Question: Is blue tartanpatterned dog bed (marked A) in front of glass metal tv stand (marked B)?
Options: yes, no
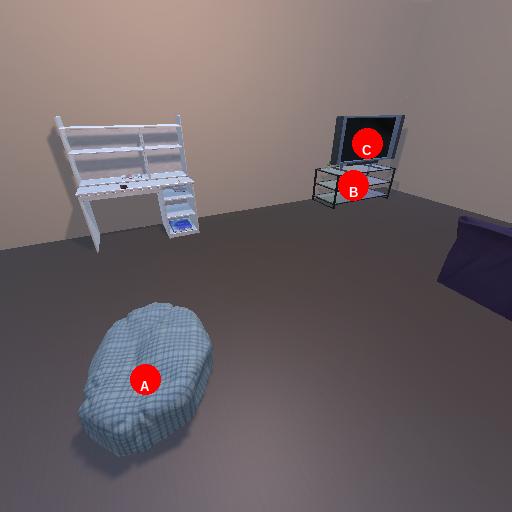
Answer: yes